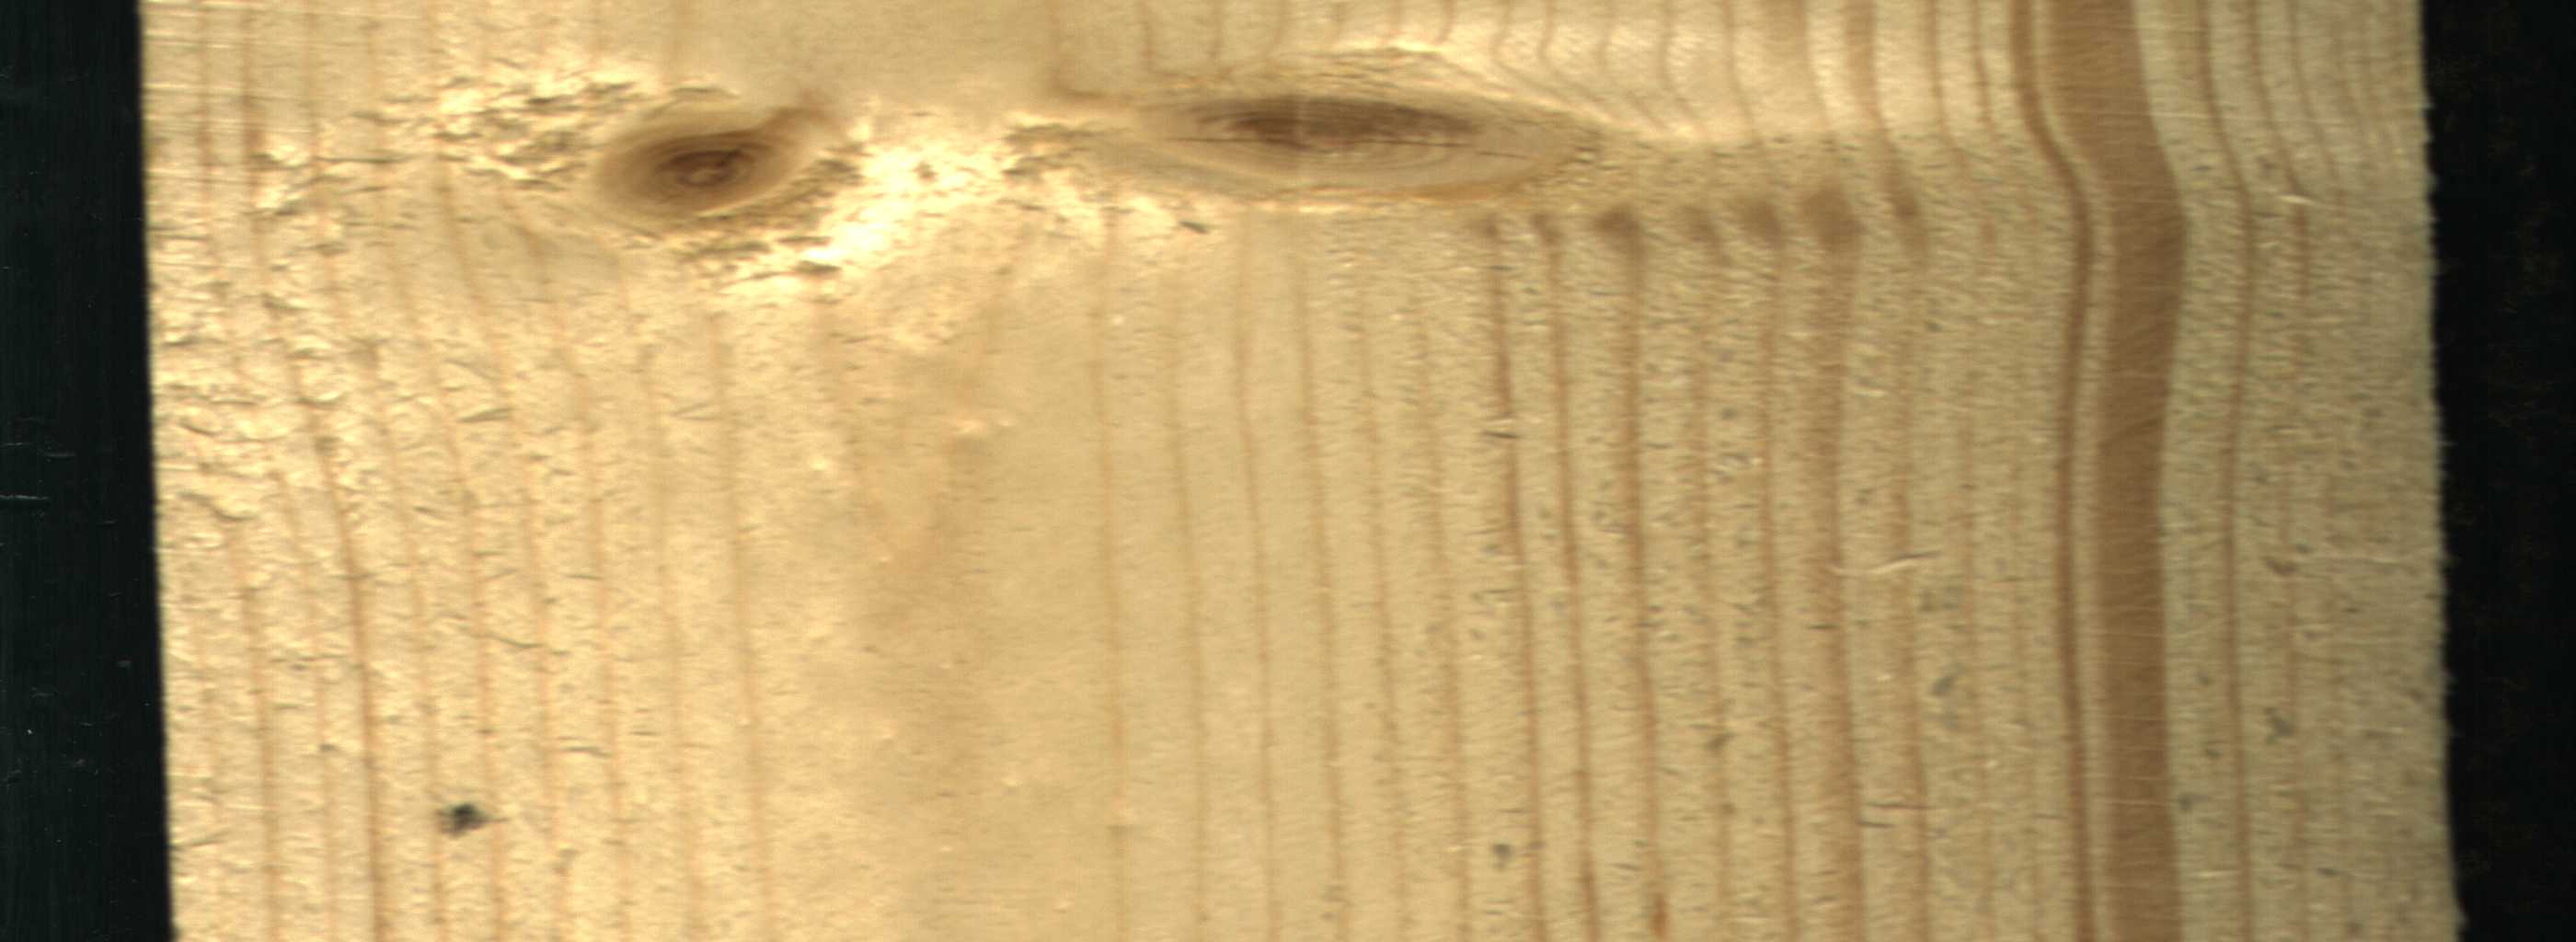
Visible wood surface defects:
Quartzity
knot_with_crack
Live_Knot